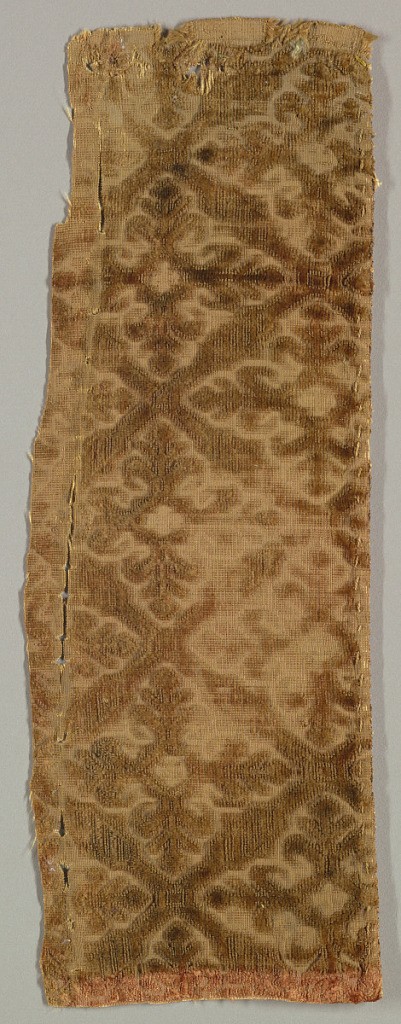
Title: Fragment
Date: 17th century
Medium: silk Technique: supplementary warp forming raised pile in plain weave foundation (velvet)
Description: Diamond grid containing quatrefoils in tan.